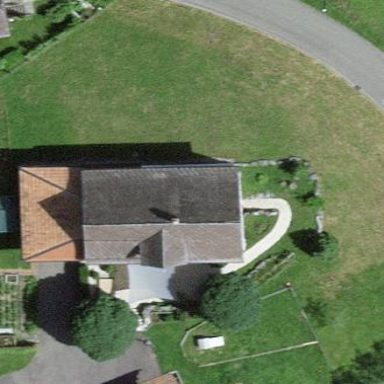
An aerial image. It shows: Detached building with gabled roof.